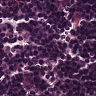
Metastatic tissue present: no